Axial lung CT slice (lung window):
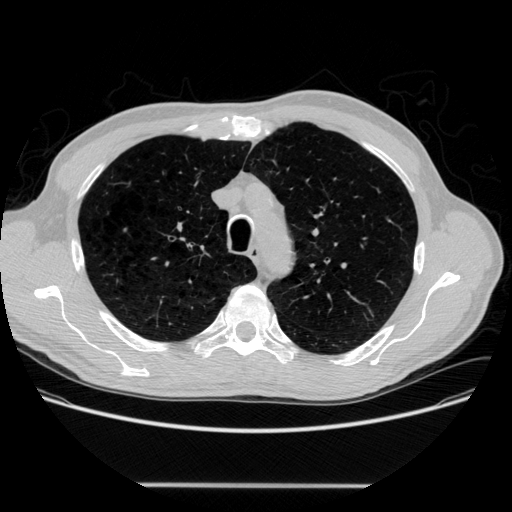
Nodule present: no